【题型】填空题　【知识点】解析几何　【难度】easy
已知双曲线 \(\frac{x^2}{a^2} - \frac{y^2}{6 - a^2} = 1\ (a > 0)\) 的左、右焦点分别为 \(F_1\)、\(F_2\)。通过 \(F_2\) 且倾斜角为 \(\frac{\pi}{3}\) 的直线与双曲线交于第一象限的点 \(A\)，延长 \(AF_2\) 至 \(B\) 使得 \(AB = AF_1\)。若 \(\triangle BF_1F_2\) 的面积为 \(3\sqrt{6}\)，则 \(a\) 的值为 \underline{\quad\quad\quad}。
【解答】
【答案】\(\sqrt{3}\)

【分析】由题意作图，根据三角形面积公式以及直线方程，结合双曲线的标准方程，可得答案。

【详解】由题意可作图如下：

由 \(\frac{x^2}{a^2} - \frac{y^2}{6 - a^2} = 1\)，则 \(b^2 = 6 - a^2 > 0\)，解得 \(0 < a < \sqrt{6}\)，且 \(c = \sqrt{a^2 + b^2} = \sqrt{6}\)，

则 \(F_1(-\sqrt{6},0)\)，\(F_2(\sqrt{6},0)\)，

设 \(B(x_B,y_B)\)，则 \(S_{\triangle BF_1F_2} = \frac{1}{2} \cdot |y_B| \cdot |F_1F_2| = \sqrt{6}|y_B| = 3\sqrt{6}\)，解得 \(y_B = -3\)，

由题意可得直线 \(AB\) 的斜率 \(\tan\frac{\pi}{3} = \sqrt{3}\)，则方程为 \(y = \sqrt{3}(x - \sqrt{6})\)，

将 \(y_B = -3\) 代入上式，则 \(-3 = \sqrt{3}(x_B - \sqrt{6})\)，解得 \(x_B = \sqrt{6} - \sqrt{3}\)，

由题意可得 \(|AF_1| - |AF_2| = |AB| - |AF_2| = |BF_2| = \sqrt{(\sqrt{6} - \sqrt{3} - \sqrt{6})^2 + (-3 - 0)^2} = 2\sqrt{3}\)，

易知 \(a = \sqrt{3}\)。

故答案为：\(\sqrt{3}\)。
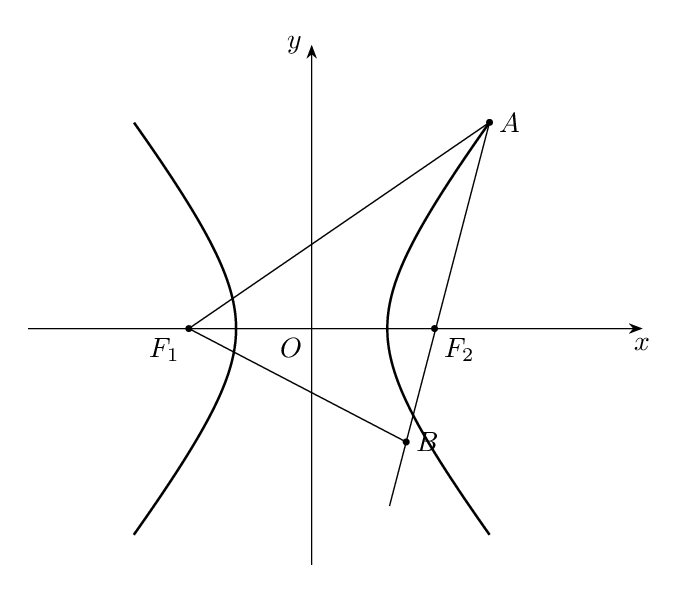